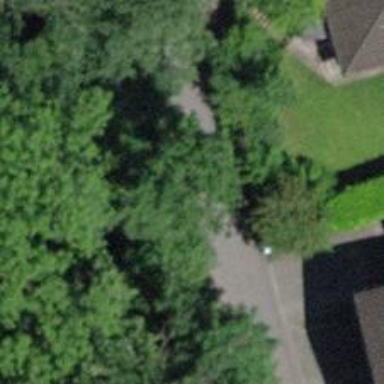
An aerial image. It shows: Asphalt road in residential area.